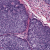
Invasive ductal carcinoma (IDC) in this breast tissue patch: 0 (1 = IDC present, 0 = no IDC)